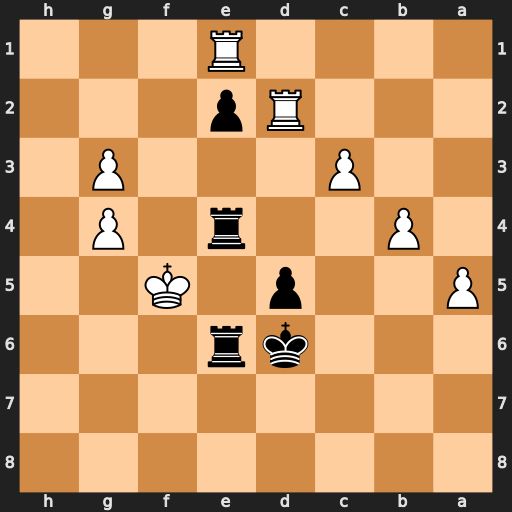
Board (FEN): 8/8/3kr3/P2p1K2/1P2r1P1/2P3P1/3Rp3/4R3
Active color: b
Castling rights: -
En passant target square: -
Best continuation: R4e5+ Kf4 Rf6#